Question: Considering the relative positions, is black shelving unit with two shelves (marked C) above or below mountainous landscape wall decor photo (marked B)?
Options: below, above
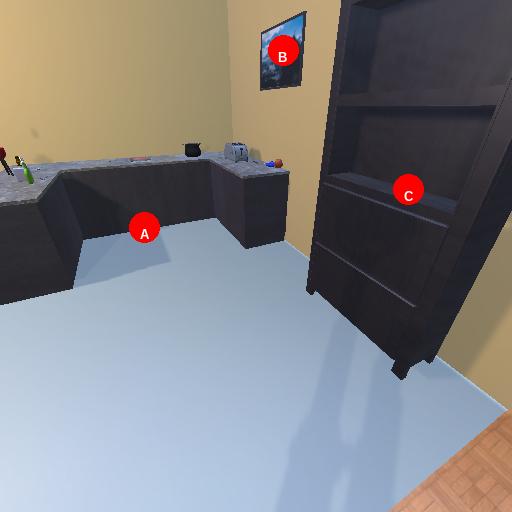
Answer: below